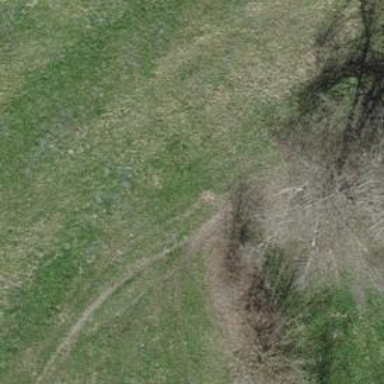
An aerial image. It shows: Row of deciduous trees with mixed leaves.